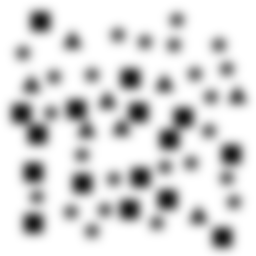
Squares: 16
Triangles: 8
Stars: 24
Total shapes: 48